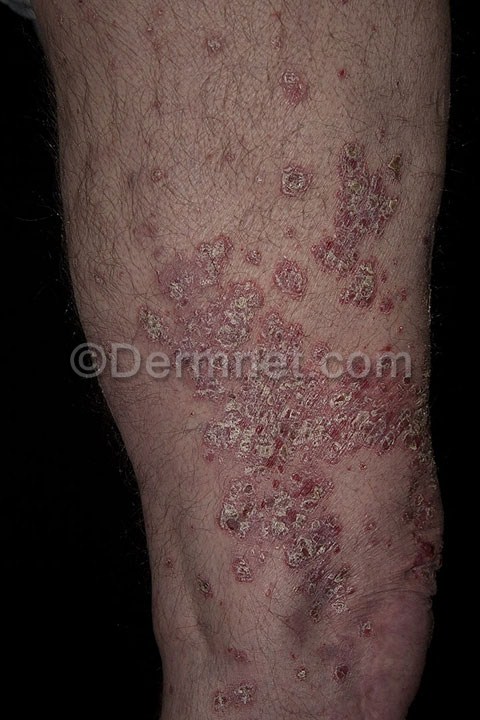
Disease: Psoriasis pictures Lichen Planus and related diseases